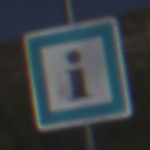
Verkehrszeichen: Informationsstelle
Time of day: MorningAfternoon
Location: Outdoor (Nature)
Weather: Clear
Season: NotSpecified
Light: Natural